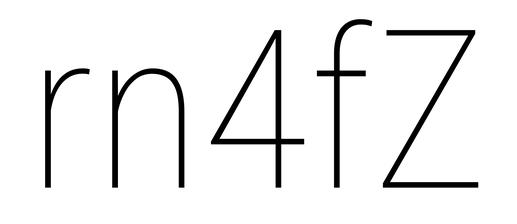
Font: Roboto_Condensed_Thin